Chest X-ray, AP view. Patient: 32 years old, sex M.
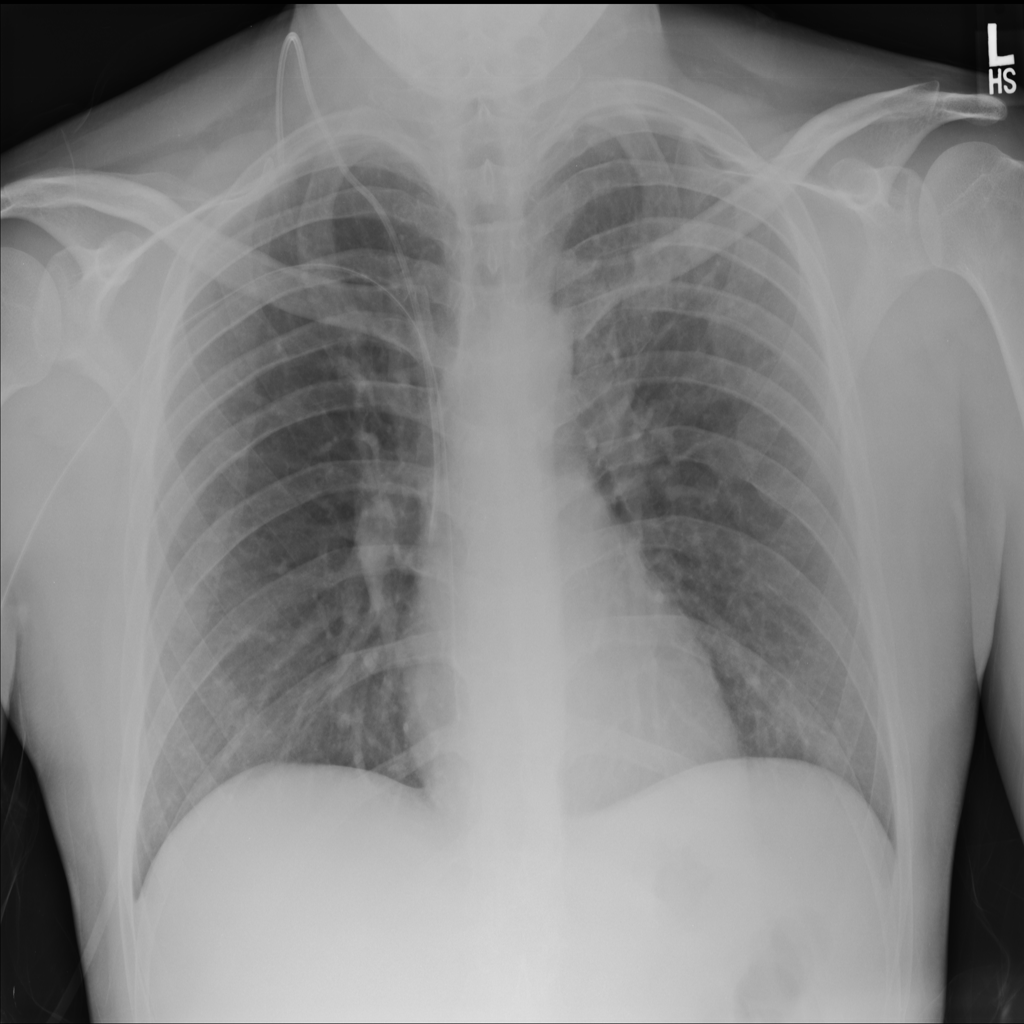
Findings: No Finding